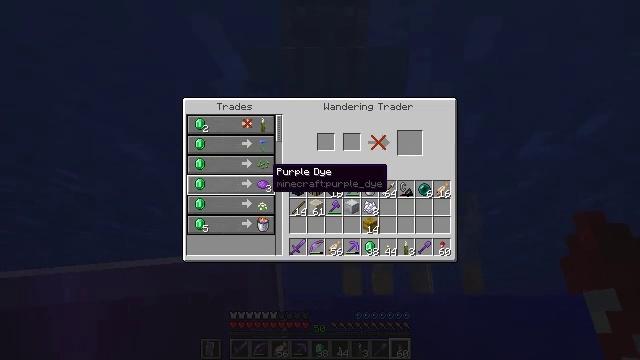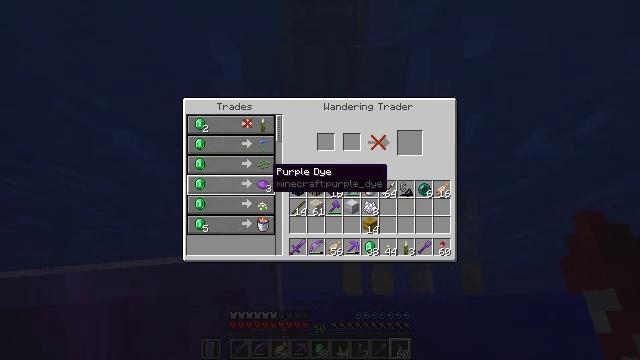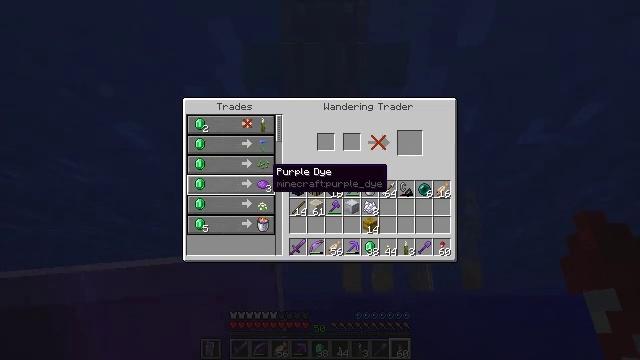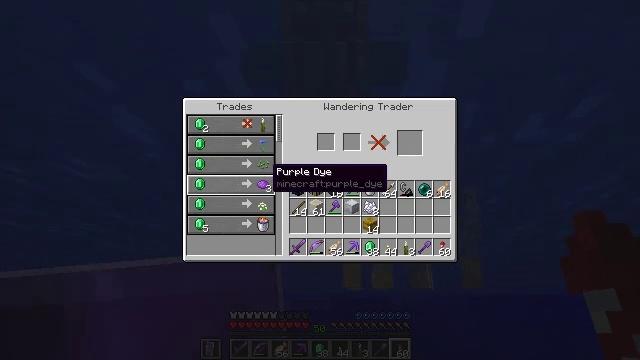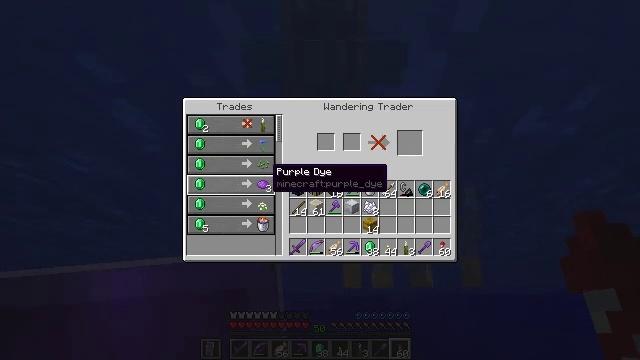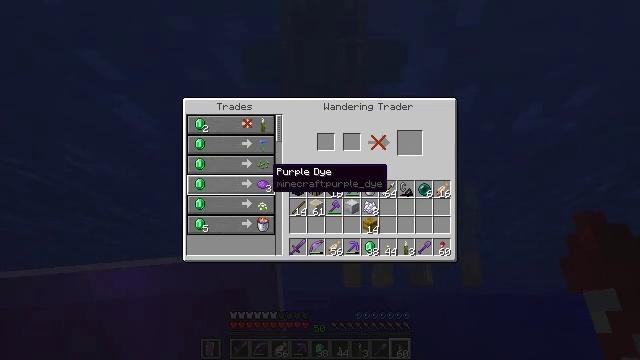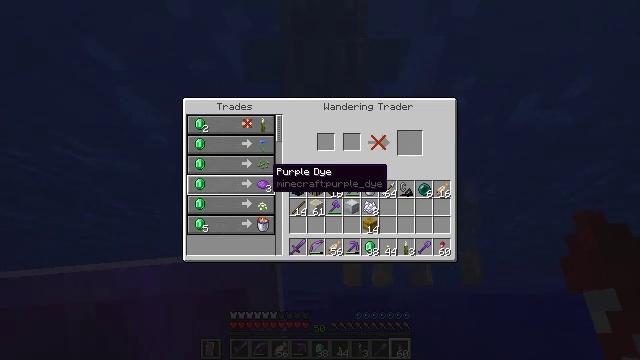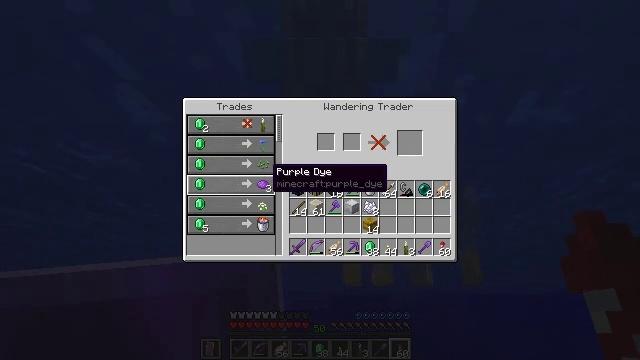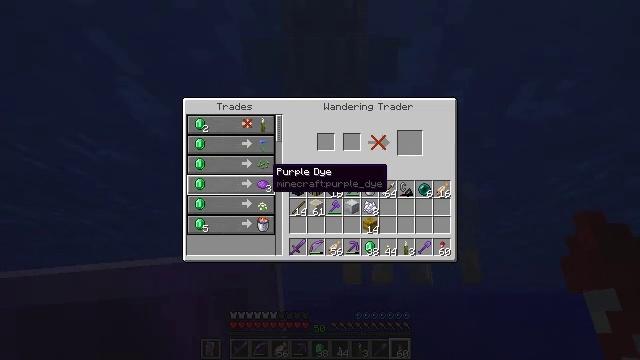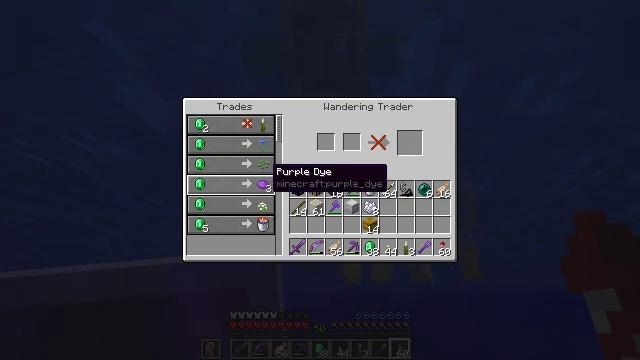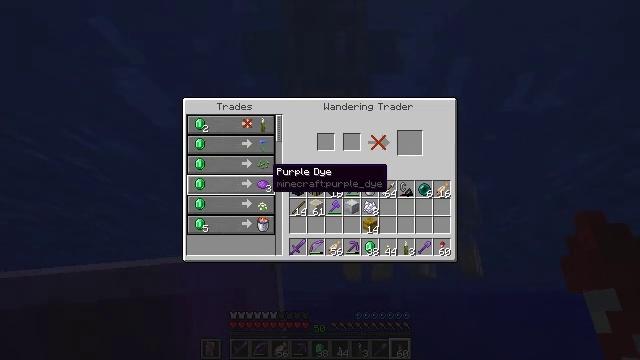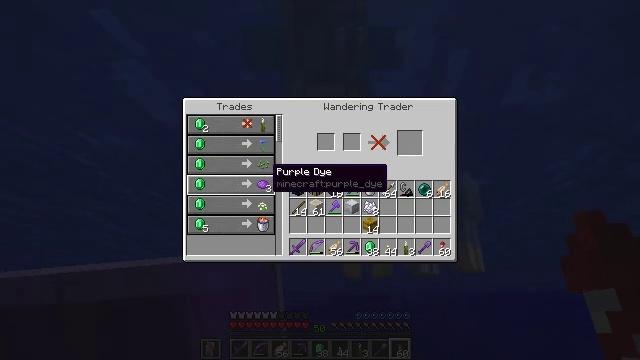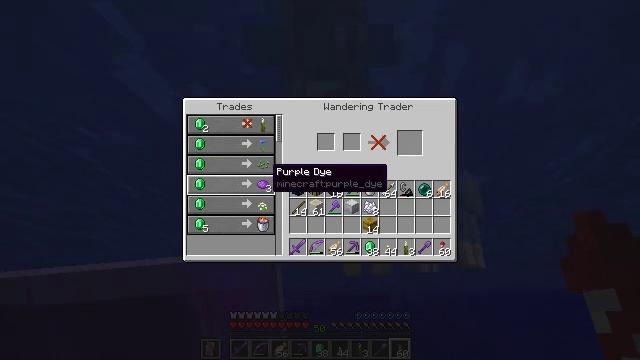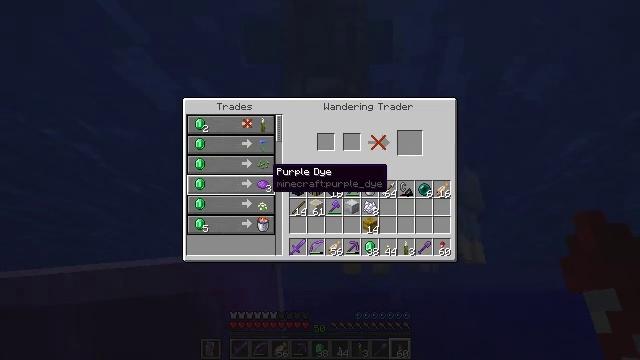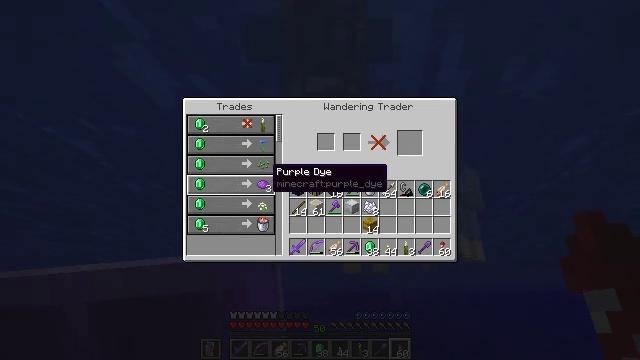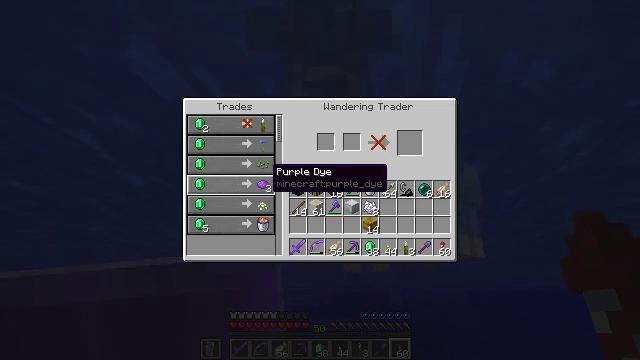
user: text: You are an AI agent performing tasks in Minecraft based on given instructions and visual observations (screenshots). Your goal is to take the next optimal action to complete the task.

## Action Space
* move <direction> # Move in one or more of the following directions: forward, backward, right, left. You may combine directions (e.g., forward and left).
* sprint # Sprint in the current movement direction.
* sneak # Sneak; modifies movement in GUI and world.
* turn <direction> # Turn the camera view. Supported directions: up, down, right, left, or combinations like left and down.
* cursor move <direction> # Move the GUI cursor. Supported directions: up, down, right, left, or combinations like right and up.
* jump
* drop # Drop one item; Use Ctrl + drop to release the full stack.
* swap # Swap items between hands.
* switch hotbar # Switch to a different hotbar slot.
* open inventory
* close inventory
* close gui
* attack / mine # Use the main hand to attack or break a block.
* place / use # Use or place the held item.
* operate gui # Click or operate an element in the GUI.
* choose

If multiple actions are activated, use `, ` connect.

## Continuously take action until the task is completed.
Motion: motion action
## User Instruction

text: Combine dyes to make purple dye.
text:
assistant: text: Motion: no_op
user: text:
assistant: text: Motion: no_op
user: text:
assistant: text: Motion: no_op
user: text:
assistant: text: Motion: no_op
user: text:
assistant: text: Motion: no_op
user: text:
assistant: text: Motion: no_op
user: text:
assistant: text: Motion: no_op
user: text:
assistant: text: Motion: no_op
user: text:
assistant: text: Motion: no_op
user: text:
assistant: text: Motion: no_op
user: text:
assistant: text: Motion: no_op
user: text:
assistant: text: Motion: no_op
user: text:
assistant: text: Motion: no_op
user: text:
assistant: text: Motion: no_op
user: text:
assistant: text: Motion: no_op
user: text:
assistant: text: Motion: no_op
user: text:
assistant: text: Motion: no_op
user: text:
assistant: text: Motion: no_op
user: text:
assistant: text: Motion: no_op
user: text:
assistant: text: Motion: cursor move up
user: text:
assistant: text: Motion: cursor move up
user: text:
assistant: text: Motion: no_op
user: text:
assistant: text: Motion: no_op
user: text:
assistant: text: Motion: no_op
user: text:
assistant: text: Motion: no_op
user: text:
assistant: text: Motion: no_op
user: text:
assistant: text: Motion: no_op
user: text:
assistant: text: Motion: no_op
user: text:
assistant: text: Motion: no_op
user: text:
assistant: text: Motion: no_op